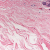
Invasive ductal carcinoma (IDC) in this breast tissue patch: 0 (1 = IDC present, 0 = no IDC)